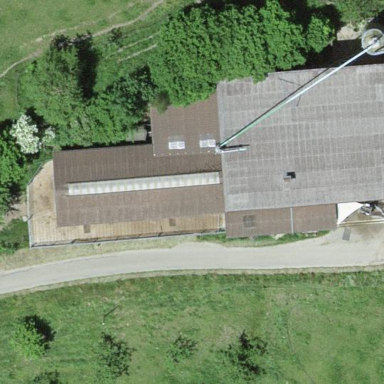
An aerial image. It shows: Rural barn.